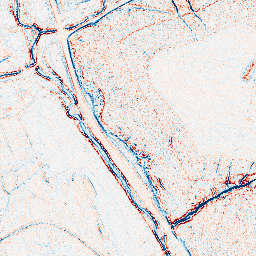
Category: edge_preserving
Decomposition family: bilateral
Decomposition parameters: d: 5
sigma_color: 150
sigma_space: 25
Upsampling method: regularized
Upsampling parameters: scale: 2
lambda_reg: 0.01
Upsampling scale: 2